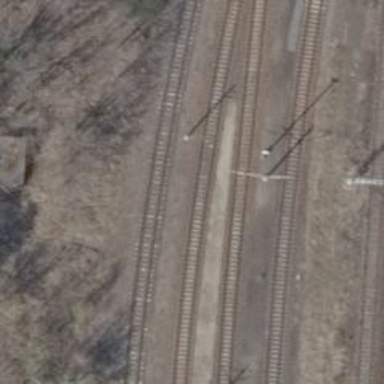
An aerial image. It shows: Railway yard used for servicing trains.